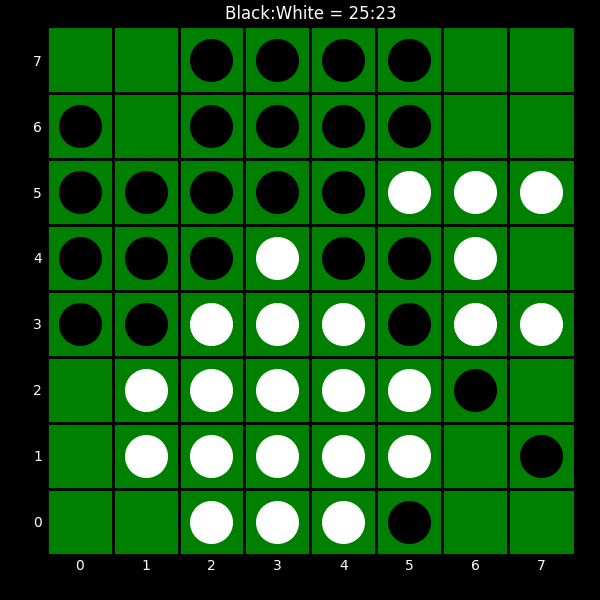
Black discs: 25
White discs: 23